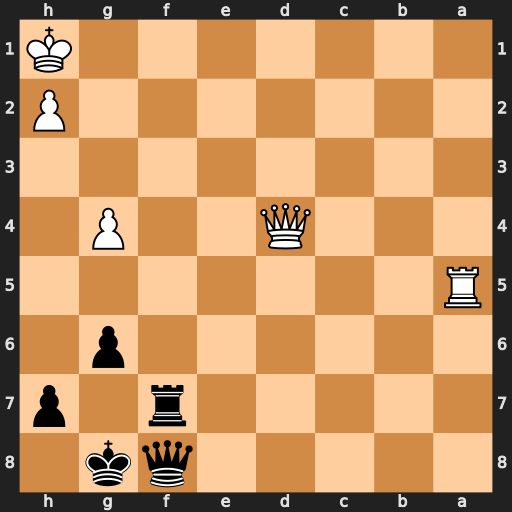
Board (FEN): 5qk1/5r1p/6p1/R7/3Q2P1/8/7P/7K
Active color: b
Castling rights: -
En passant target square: -
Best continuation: Rf1+ Kg2 Qf3#